Question: I am trying to install symfony on wamp
<URL>
when executed second step : pear install symfony/symfony
i got an error show below , how to go round
Fatal error: Allowed memory size of <PHONE> bytes exhausted (tried to allocate 7680 bytes) in /home/www/sf_projects/homepage/lib/vendor/symfony/lib/widget /sfWidgetFormDate.class.php on line 39
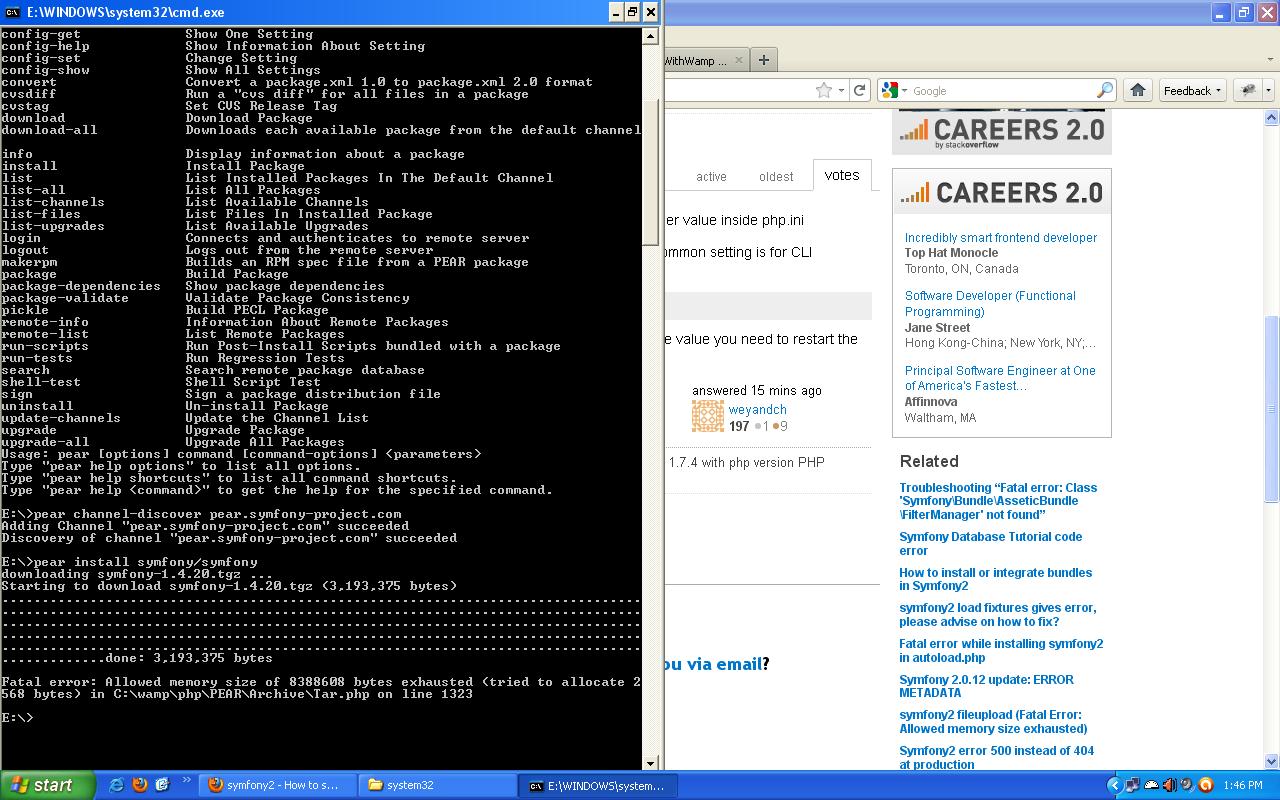
Answer: Just increase the memory limit for your PHP Environment by setting proper value inside php.ini
Looks like you're having just 16MB assigned, try inreasing this value.. common setting is for CLI environment.
'''
memory_limit = 128M
'''
You'll find the php.ini somewhere in your WAMP folder, after adjusting the value you need to restart the apache server.